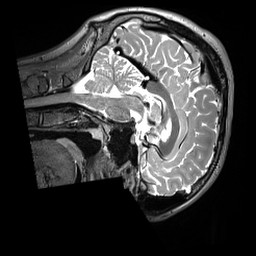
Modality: T2w
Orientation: sagittal
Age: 22
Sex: male
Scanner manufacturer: siemens
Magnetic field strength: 3 T
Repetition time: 3.2 s
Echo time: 0.408 s